Question: I want to create a circle div with text in (not only one line). This is the kind behavior I want:

That I guess I can achieve with a
'''
text-align: center;
vertical-align: middle;
'''
But what if I don't know the height and width?
I want the circle to expand (min-size 100px) if the text is filling it up.
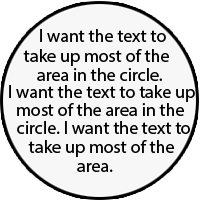
Answer: This is the best I could come up with. It works not 100% as I wanted, but it's not too far away
HTML
'''
<div id="balls">
<div class="ball">
<div class="message">Some megathoughts</div>
</div>
<div class="ball">
<div class="message">Lorem ipsum whatever</div>
</div>
<div class="ball">
<div class="message">Lorem ipsum superduperlongword</div>
</div>
<div class="ball">
<div class="message">Lorem ipsum whatever</div>
</div>
<div class="ball">
<div class="message">Lorem </div>
</div>
</div>
'''
SCSS
'''
#balls {
.ball {
float: left;
margin-right: 5px;
width:50px;
text-align: center;
border-radius: 50%;
vertical-align:middle;
display:table;
padding: 8px;
border: 1px solid #222;
.message {
display:table-cell;
vertical-align:middle;
border-radius: 50%;
text-align: center;
-moz-hyphens: auto;
-ms-hyphens: auto;
hyphens: auto;
word-break:break-all;
}
}
}
'''
Javascript
'''
var fix_size = function(ball){
var size = ball.height()+10;
ball.width(size).height(size);
};
$.each($('.ball'), function(index, ball){
fix_size($(ball));
});
'''
Here is a JSFiddle to demonstrate it <URL>
The hyphens works in my application, but not in JSFiddle. the 'word-break: break-all;' is not needed if hyphens works.